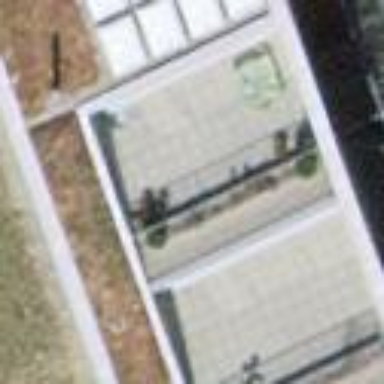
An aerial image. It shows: Terrace building.